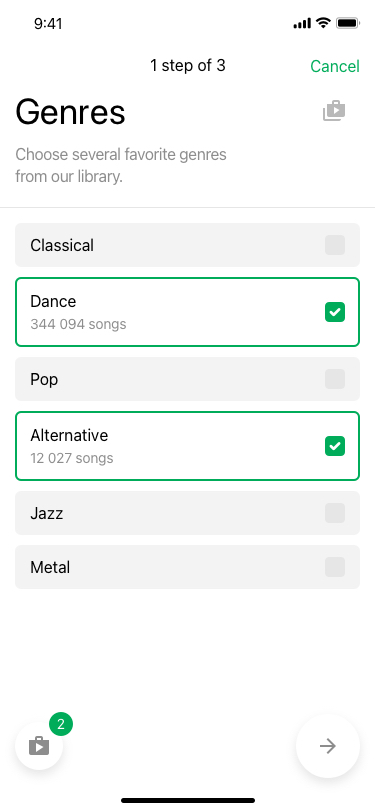
Text in this UI design:
Cancel
1 step of 3
Genres
Choose several favorite genres from our library.
344 094 songs
Dance
Pop
Jazz
Classical
Metal
12 027 songs
Alternative
2
KK
9:41 AM